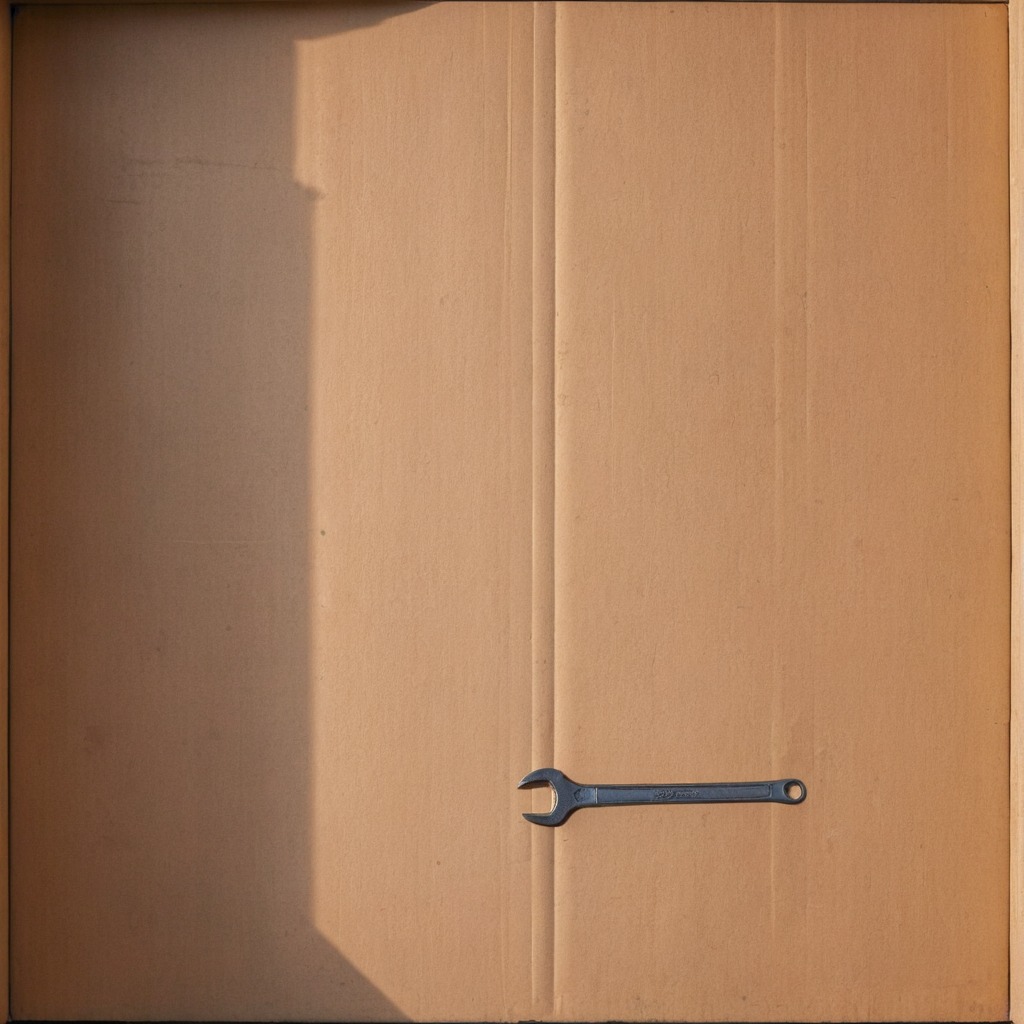
An wrench is lying on the cardboard box surface in an outdoor workshop during daytime bright natural light soft shadows slightly creased but